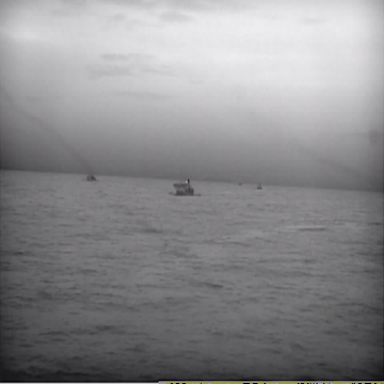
There is a bulk_carrier in the infrared image.